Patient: sex F, age 43
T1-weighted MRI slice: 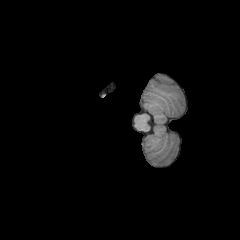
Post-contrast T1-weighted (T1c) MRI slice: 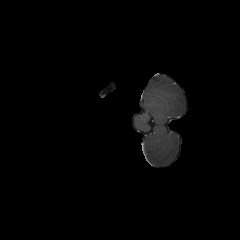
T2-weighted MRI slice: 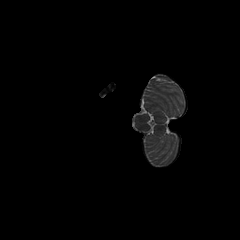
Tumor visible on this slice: no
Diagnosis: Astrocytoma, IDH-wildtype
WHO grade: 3